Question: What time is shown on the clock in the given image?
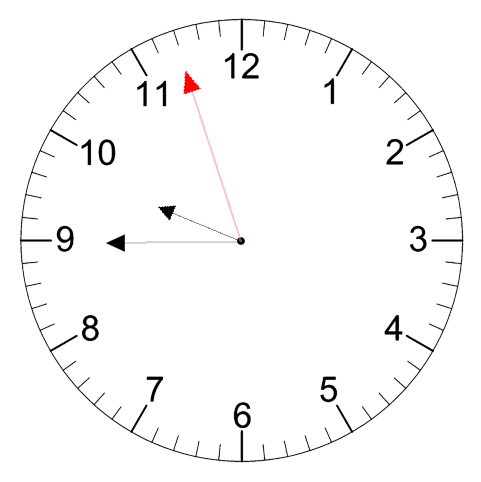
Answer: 09:44:57